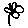
Label: flower